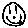
Label: smiley face